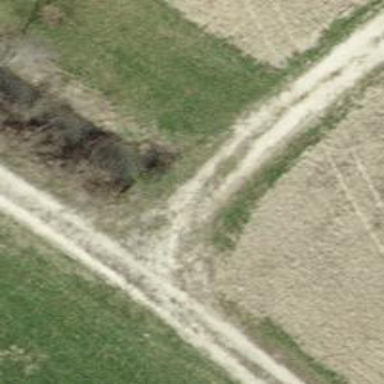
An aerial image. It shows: Pebblestone track with grade2 tracktype.